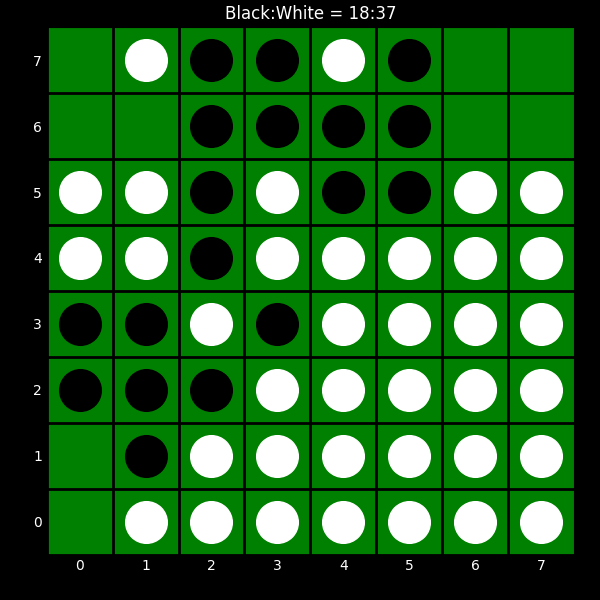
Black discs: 18
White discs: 37